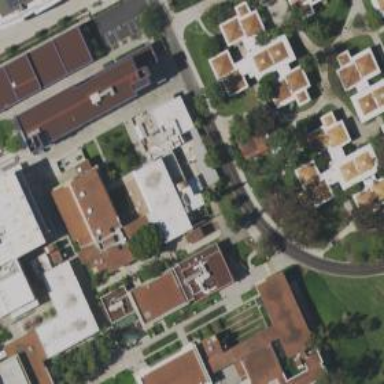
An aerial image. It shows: View of university building.